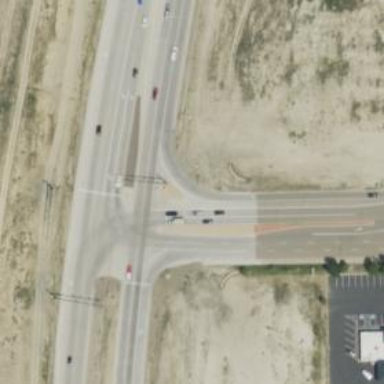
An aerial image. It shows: Primary link highway with asphalt surface.